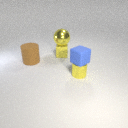
large yellow metal sphere to the left of small blue rubber cube